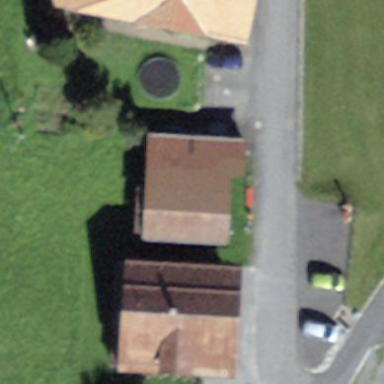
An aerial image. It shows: Barn.